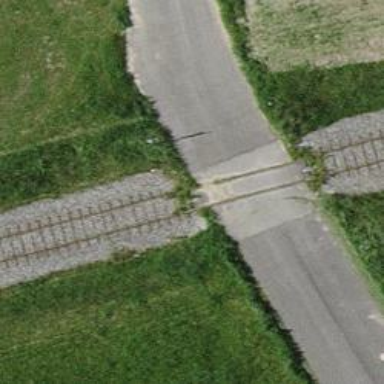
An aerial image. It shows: Railway level crossing.